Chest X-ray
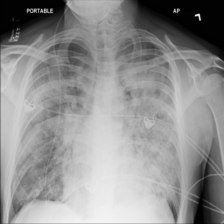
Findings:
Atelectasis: negative
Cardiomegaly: negative
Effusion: negative
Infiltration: positive
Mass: negative
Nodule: negative
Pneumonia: positive
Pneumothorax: negative
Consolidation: negative
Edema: positive
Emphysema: negative
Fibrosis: negative
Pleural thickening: negative
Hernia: negative